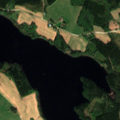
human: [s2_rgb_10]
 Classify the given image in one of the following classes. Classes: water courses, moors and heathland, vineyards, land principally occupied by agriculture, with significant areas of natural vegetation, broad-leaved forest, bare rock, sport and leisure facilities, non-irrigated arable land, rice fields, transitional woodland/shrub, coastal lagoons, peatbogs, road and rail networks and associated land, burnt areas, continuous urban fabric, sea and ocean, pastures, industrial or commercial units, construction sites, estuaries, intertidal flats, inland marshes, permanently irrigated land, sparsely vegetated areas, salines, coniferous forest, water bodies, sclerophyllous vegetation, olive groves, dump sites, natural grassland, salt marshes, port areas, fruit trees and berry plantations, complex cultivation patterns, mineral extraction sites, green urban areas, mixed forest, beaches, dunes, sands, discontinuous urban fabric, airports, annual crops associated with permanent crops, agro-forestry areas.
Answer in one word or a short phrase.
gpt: land principally occupied by agriculture, with significant areas of natural vegetation, coniferous forest, mixed forest, water bodies